Question: Would it be possible to have the colour of text in an element to be inverted of the background?
eg:

So the first image is the normal state. the second is during the mouseover, and the last is the finished mouseover.
Edit: i want the background to slide out, and the colour of each character to change as the black block "slides" behind it.
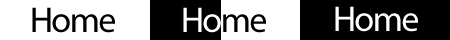
Answer: You can do this with CSS transitions. Here's an <URL>. Of course there are several drawbacks in such approach:
1. Browser must support CSS transitions.
2. It's not the real invert, you have to set colors manually.
3. Extra markup.
Though, second and third one could be done with JavaScript (calculate inverted colors and replace innerHTML).
As <URL>, you can animate width property with custom function or jQuery, so the first drawback could be neglected.